Question: In Amcharts ,some category fields(X axis values) missing in barchart. I have more than 200 x axis values. Please check the below code.
'''
<!-- Styles -->
<style>
#chartdiv {
width: 100%;
height: 500px;
}
</style>
<!-- Resources -->
<script src="https://www.amcharts.com/lib/3/amcharts.js"></script>
<script src="https://www.amcharts.com/lib/3/serial.js"></script>
<script src="https://www.amcharts.com/lib/3/plugins/export/export.min.js"></script>
<link rel="stylesheet" href="https://www.amcharts.com/lib/3/plugins/export/export.css" type="text/css" media="all" />
<script src="https://www.amcharts.com/lib/3/themes/light.js"></script>
<!-- Chart code -->
<script>
var chart = AmCharts.makeChart("chartdiv", {
"theme": "light",
"type": "serial",
"startDuration": 2,
"dataProvider": [
{
"country": "Applications & Analytics",
"visits": 765,
"color": "#FF6600"
},
{
"country": "Common Software Foundation",
"visits": 1,
"color": "#FF6600"
},
{
"country": "Customer Doc",
"visits": 1,
"color": "#FF6600"
},
........
.......
........
{
"country": "LTE",
"visits": 2,
"color": "#FF6600"
},
{
"country": "Radio Standards II",
"visits": 6,
"color": "#FF6600"
},
],
"valueAxes": [{
"position": "left",
"title": "Visitors"
}],
"graphs": [{
"balloonText": "[[category]]: <b>[[value]]</b>",
"fillColorsField": "color",
"valueAxis.dashLength": 5,
"fillAlphas": 1,
"lineAlpha": 0.1,
"type": "column",
"valueField": "visits"
}],
"chartCursor": {
"categoryBalloonEnabled": false,
"cursorAlpha": 0,
"zoomable": false
},
"categoryField": "country",
"categoryAxis": {
"categoryAxis.dashLength":100,
"categoryAxis.gridPosition": "start",
"gridPosition": "start",
"autoGridCount": "true",
"gridPosition": "start",
"autoGridCount": "true",
"labelRotation": 90
},
"export": {
"enabled": true
}
});
</script>
<!-- HTML -->
<div id="chartdiv"></div>
'''
Please find image for more clarity. Bar 215 get created, but field value is not displaying for all the bar.
Please suggest me how can i get all the x axis text in bar.

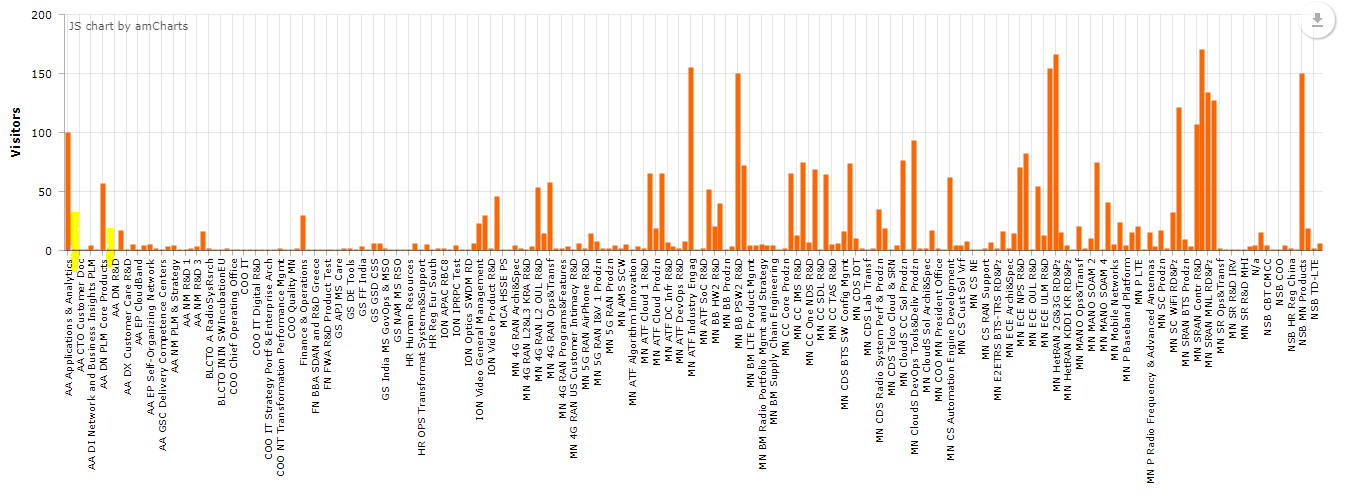
Answer: Add '"minHorizontalGap": 0' in your '"categoryAxis"', like this:
'''
"categoryAxis": {
"categoryAxis.dashLength":100,
"categoryAxis.gridPosition": "start",
"gridPosition": "start",
"autoGridCount": "true",
"gridPosition": "start",
"autoGridCount": "true",
"labelRotation": 90,
"minHorizontalGap": 0
}
'''
The default gap is set to 75, which causes the labels not to be seen by such a large number of labels.